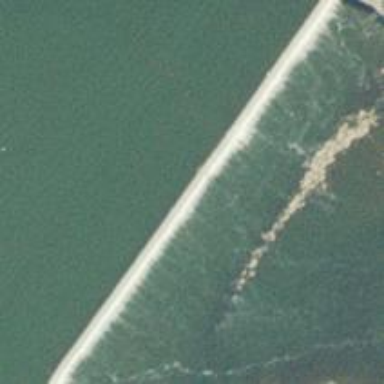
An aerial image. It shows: Dam across waterway.